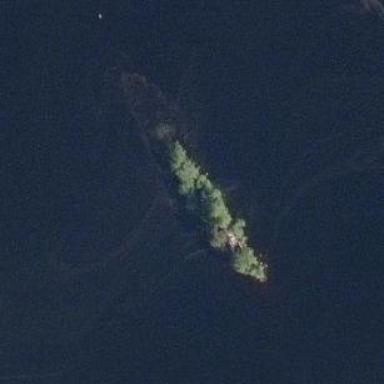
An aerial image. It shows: Islet.